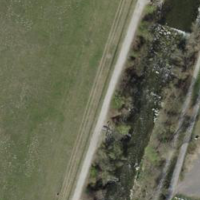
EUNIS habitat code: 57
Species observed at this site:
Motacilla cinerea
Anas platyrhynchos
Troglodytes troglodytes
Corvus cornix
Ptyonoprogne rupestris
Carduelis carduelis
Passer montanus
Chroicocephalus ridibundus
Parus major
Erithacus rubecula
Mergus merganser
Phoenicurus ochruros
Cinclus cinclus
Columba livia
Passer italiae
Motacilla alba